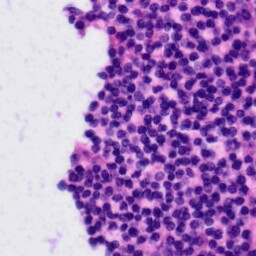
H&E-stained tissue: Tonsil